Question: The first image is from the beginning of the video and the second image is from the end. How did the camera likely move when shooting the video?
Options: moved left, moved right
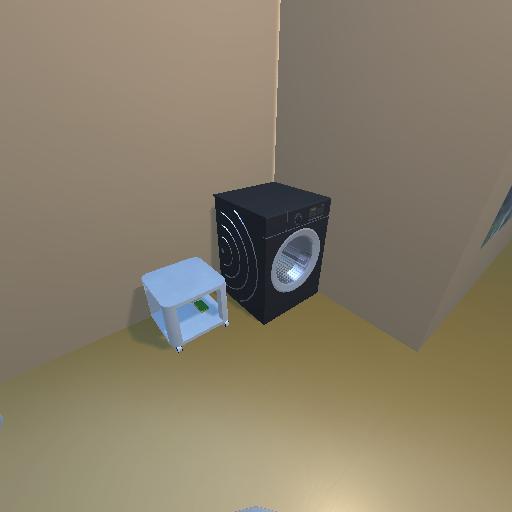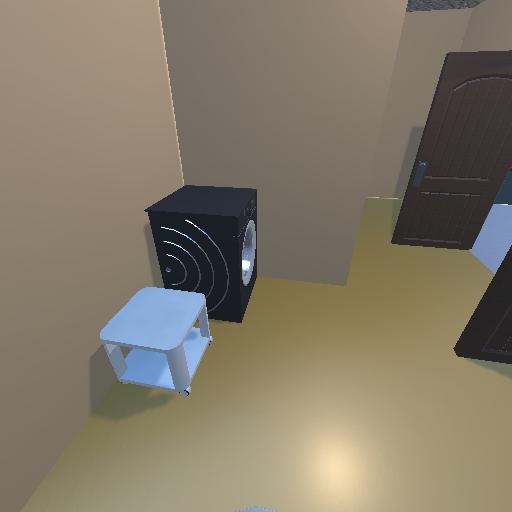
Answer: moved left